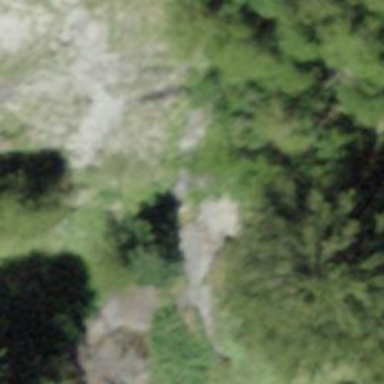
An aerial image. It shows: Cliff in nature.